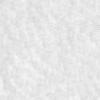
Label: no_change